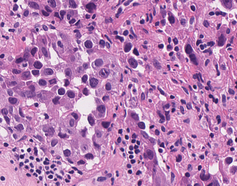
Tumor epithelial tissue: yes
Tumor-associated stroma tissue: yes
Normal tissue: no